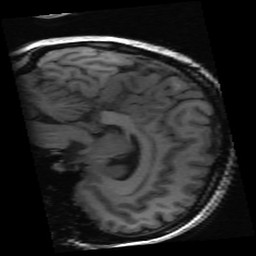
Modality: inplaneT1
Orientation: sagittal